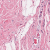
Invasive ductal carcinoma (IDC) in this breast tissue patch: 0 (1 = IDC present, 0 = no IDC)